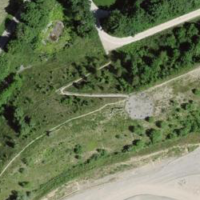
EUNIS habitat code: 52
Species observed at this site:
Prunus spinosa
Tussilago farfara
Melilotus albus